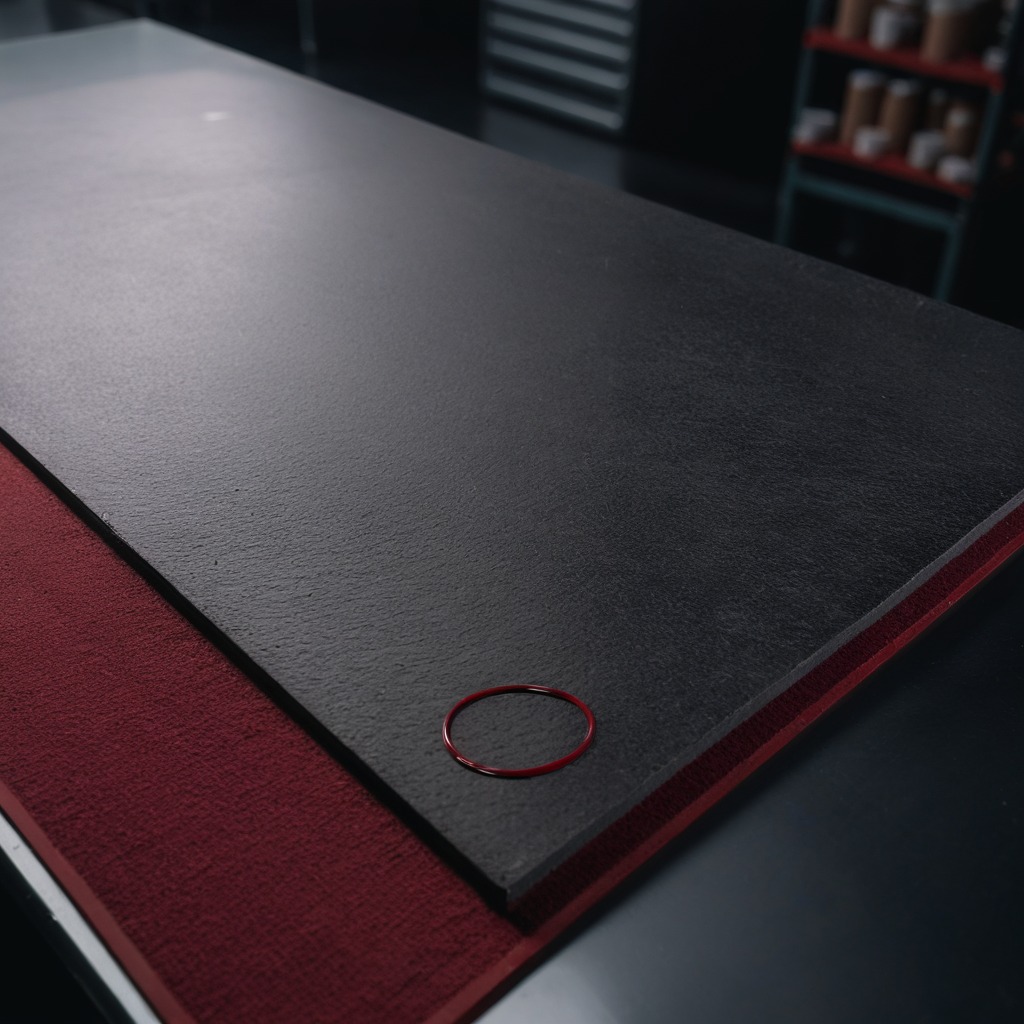
A rubber O-ring is lying on a clean granite tabletop.